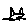
Label: cat